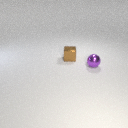
small purple metal sphere to the right of small brown metal cube